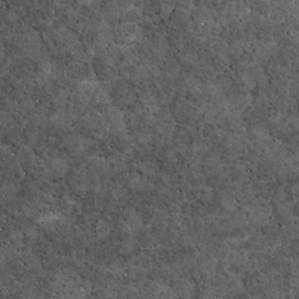
Label: non_frost